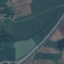
Land use / land cover class: Highway